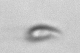
Label: Cryptophyta